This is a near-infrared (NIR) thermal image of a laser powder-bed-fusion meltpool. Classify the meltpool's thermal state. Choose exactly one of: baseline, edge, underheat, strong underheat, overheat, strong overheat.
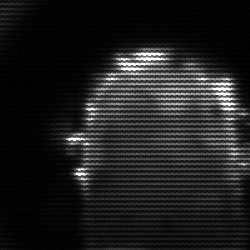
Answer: baseline